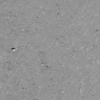
Label: not_dusty